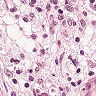
Metastatic tissue present: yes